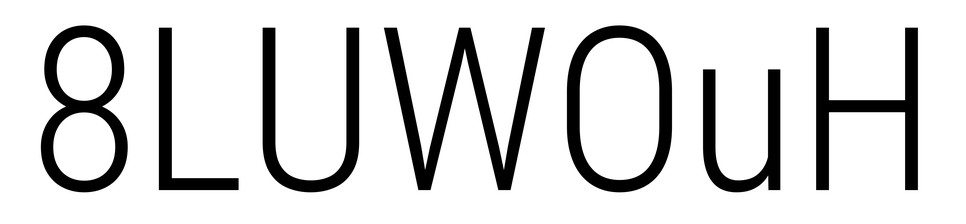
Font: Roboto_Condensed_Light